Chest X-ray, PA view. Patient: 63 years old, sex M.
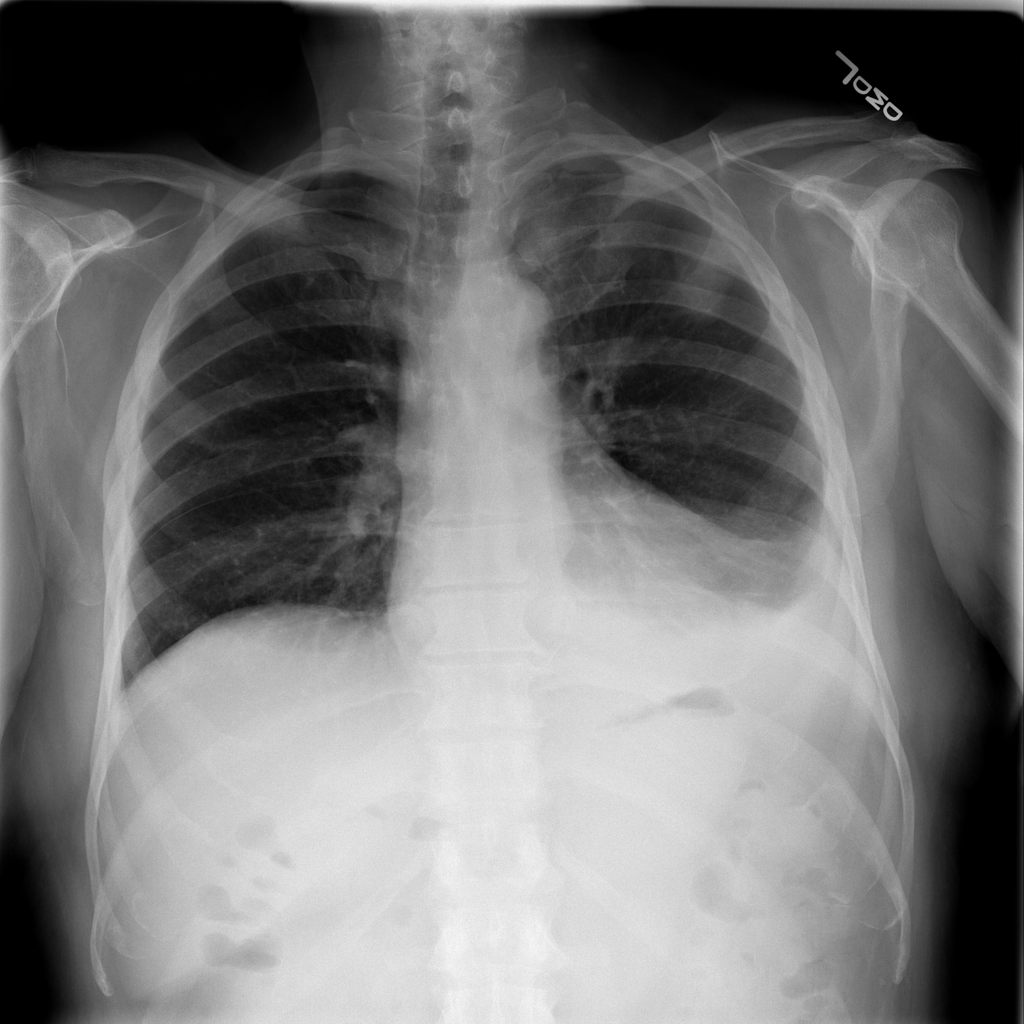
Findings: Effusion